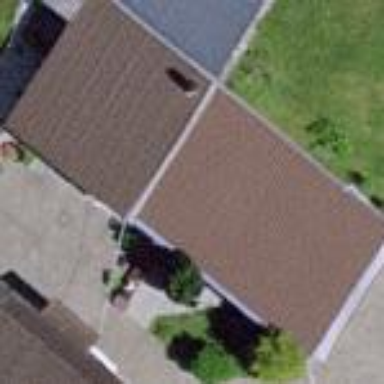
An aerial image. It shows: Garage.